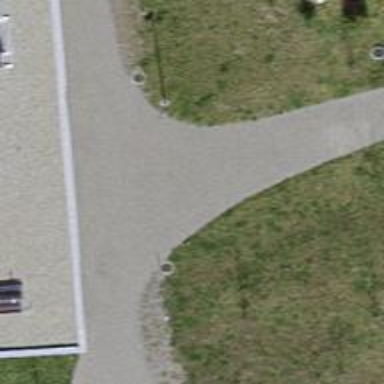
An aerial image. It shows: Sidewalk along the footway.